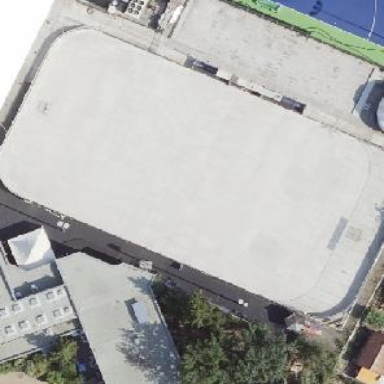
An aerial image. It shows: Ice rink for ice skating on leisure land.